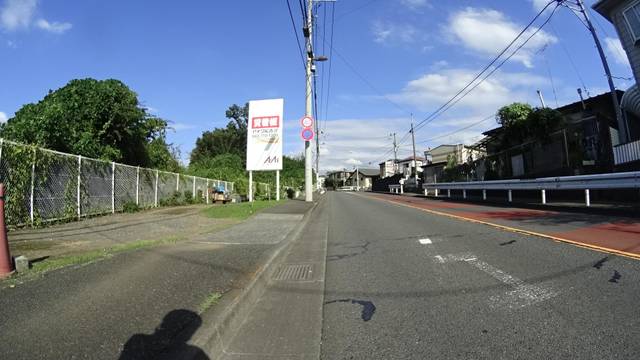
Region: Japan
Coordinates: 35.596, 139.377